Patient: sex F, age 74
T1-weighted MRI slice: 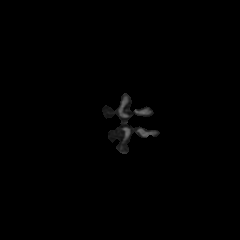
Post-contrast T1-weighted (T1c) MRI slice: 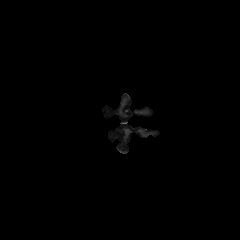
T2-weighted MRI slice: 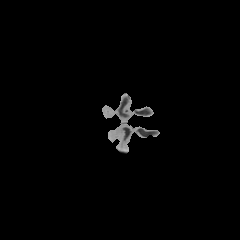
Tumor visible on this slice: no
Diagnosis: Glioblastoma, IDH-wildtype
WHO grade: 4